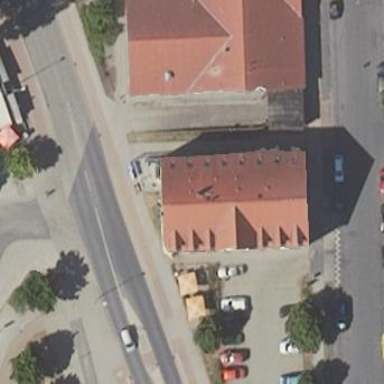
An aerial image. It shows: Gabled roof on retail building.